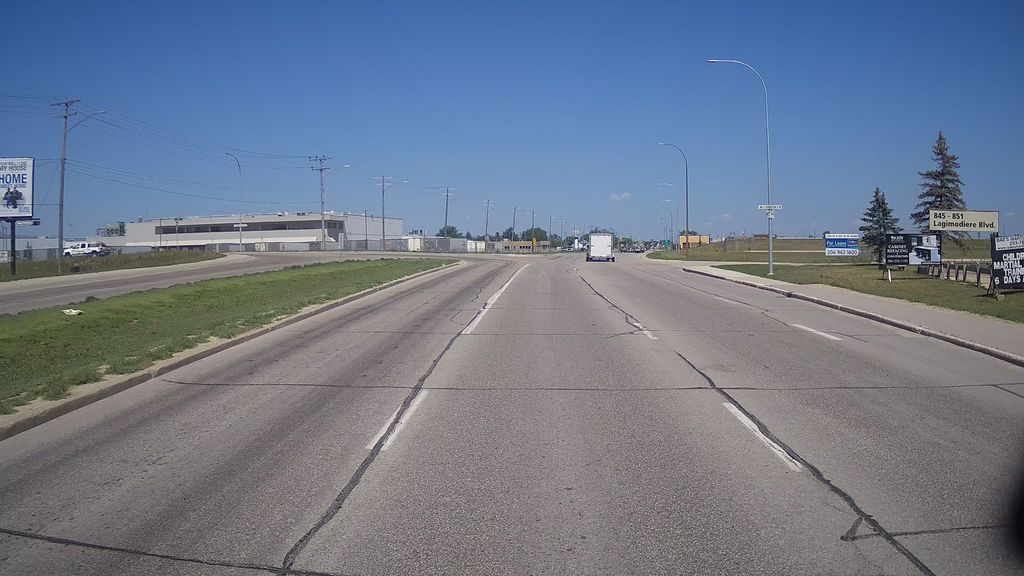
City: winnipeg